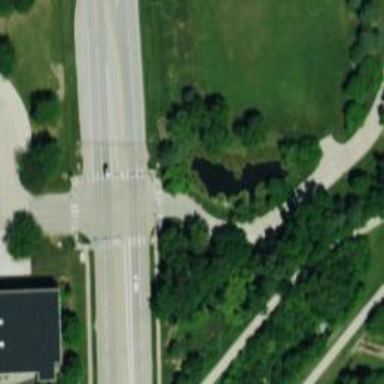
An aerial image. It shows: Crossing with pedestrian island and zebra markings.